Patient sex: M
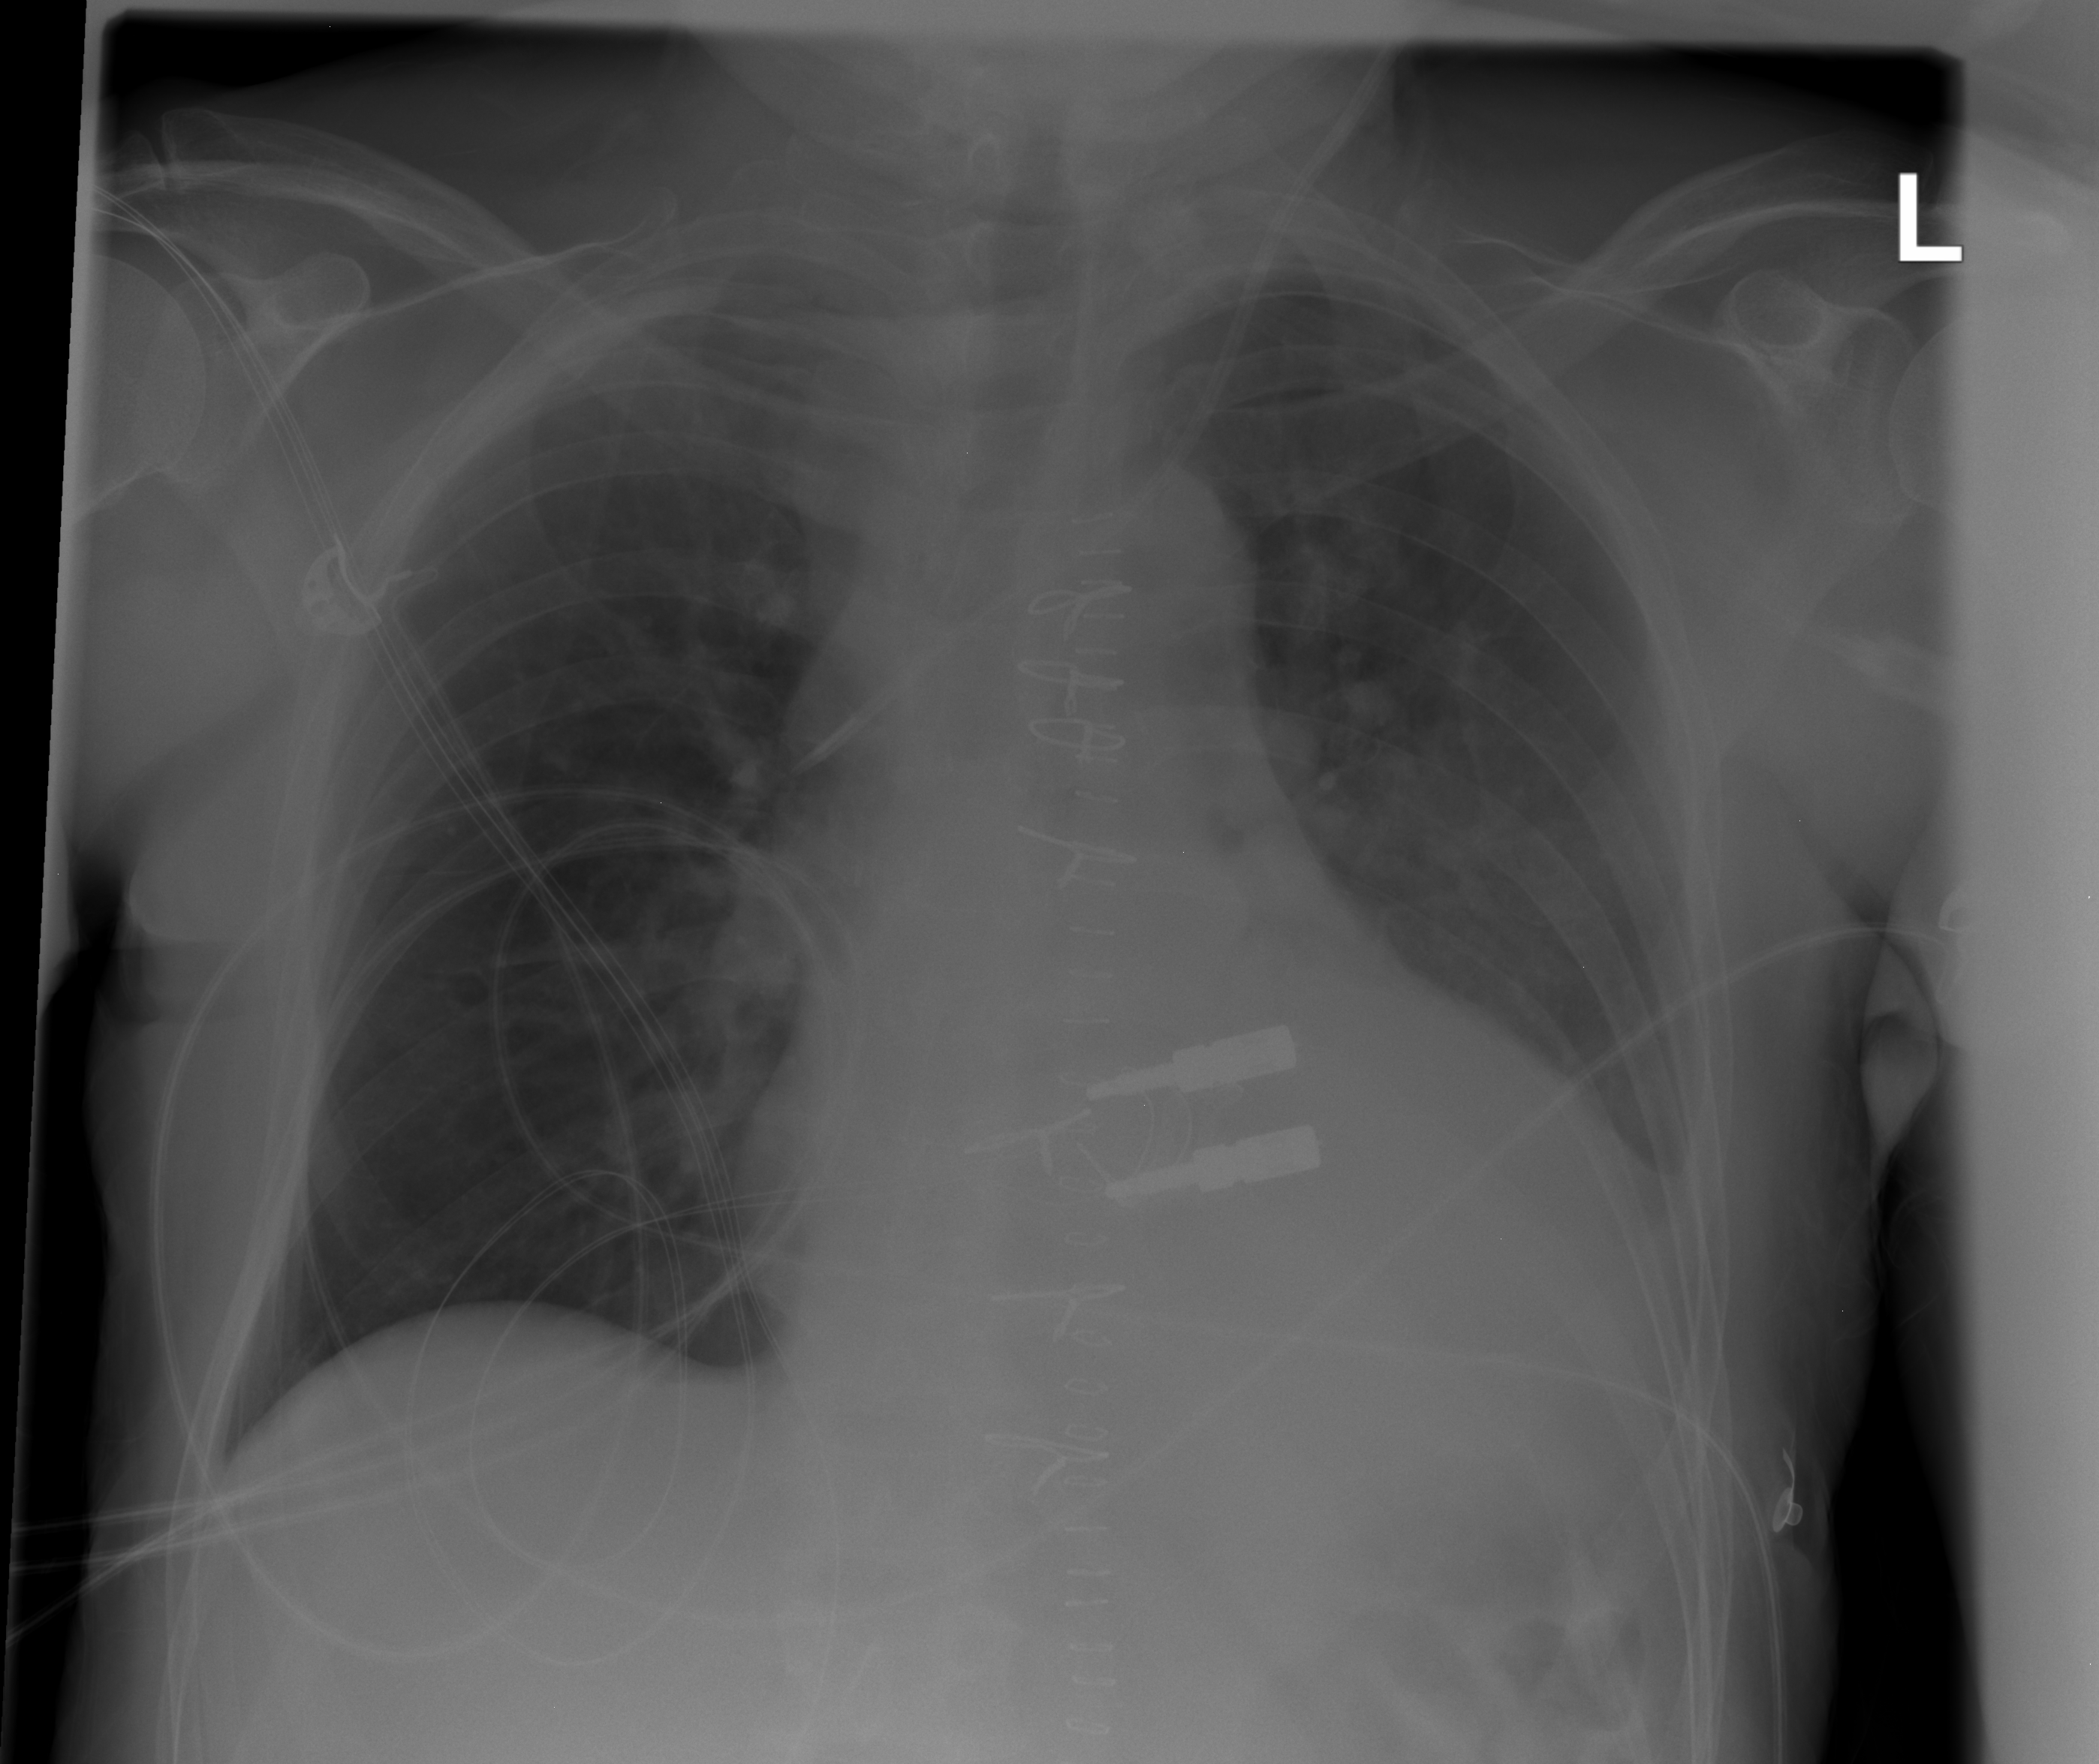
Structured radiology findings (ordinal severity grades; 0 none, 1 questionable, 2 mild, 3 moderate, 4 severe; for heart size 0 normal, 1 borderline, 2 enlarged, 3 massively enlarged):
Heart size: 0
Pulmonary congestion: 0
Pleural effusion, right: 0
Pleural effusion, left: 2
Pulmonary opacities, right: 0
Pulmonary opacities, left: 0
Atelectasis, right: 0
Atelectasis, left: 2